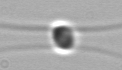
Label: Chaetoceros_similis